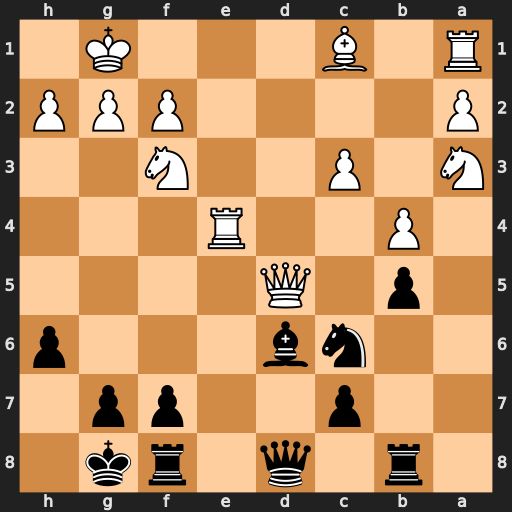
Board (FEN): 1r1q1rk1/2p2pp1/2nb3p/1p1Q4/1P2R3/N1P2N2/P4PPP/R1B3K1
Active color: b
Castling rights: -
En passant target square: -
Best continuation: Bxh2+ Nxh2 Qxd5